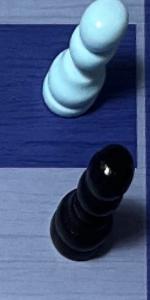
Label: Pawn_Black